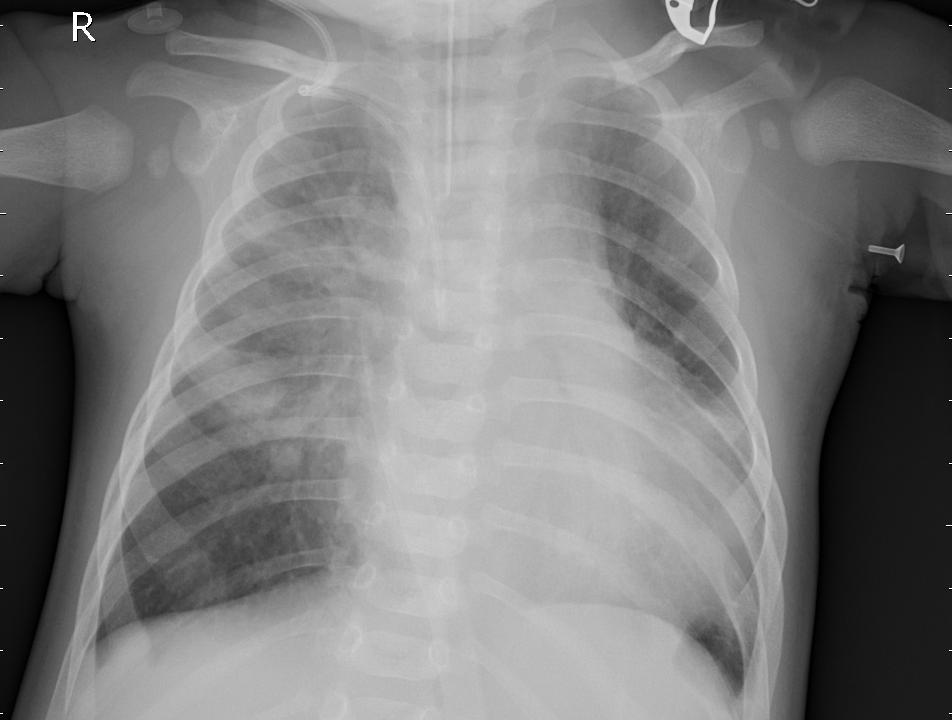
Diagnosis: PNEUMONIA